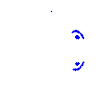
Particle: pion